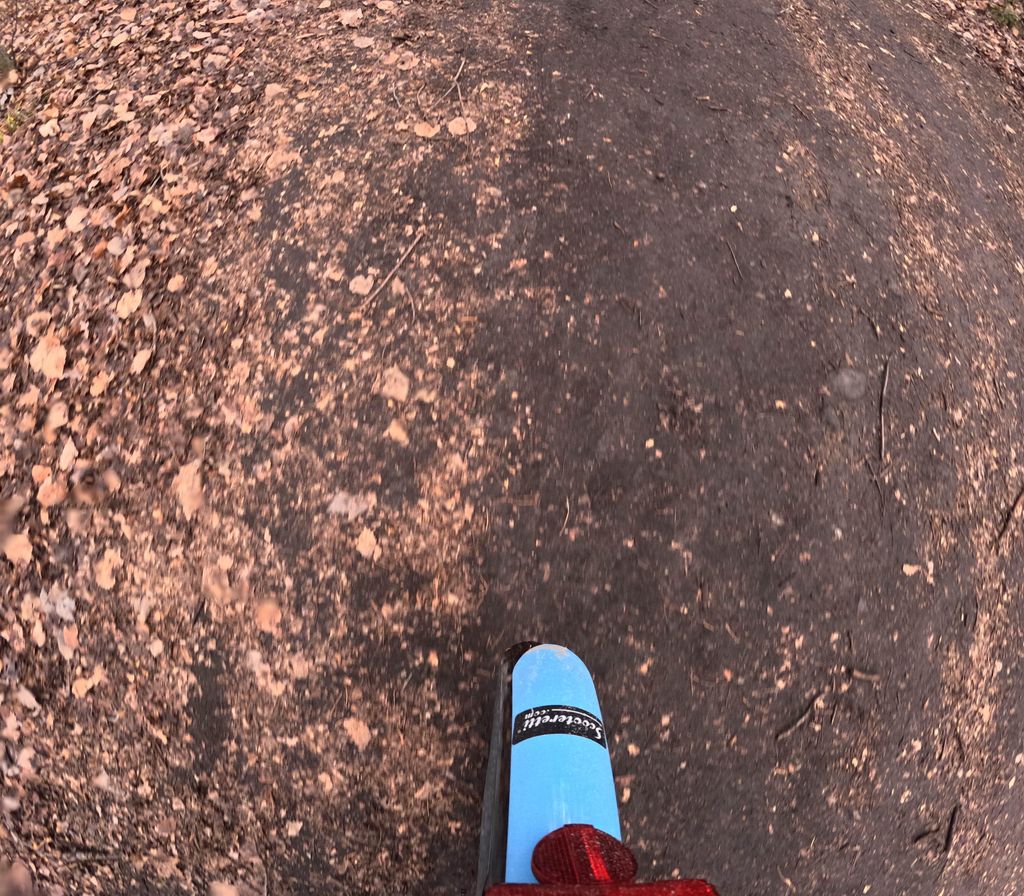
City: ottawa-gatineau